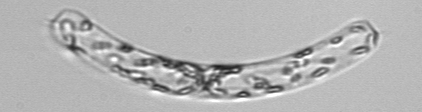
Label: Guinardia_striata